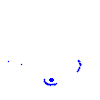
Particle: kaon